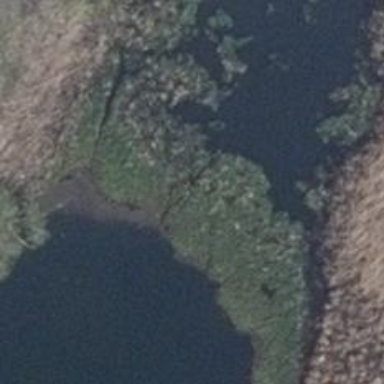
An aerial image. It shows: Canal.